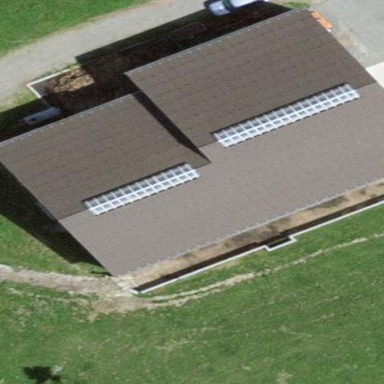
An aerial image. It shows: Barn.